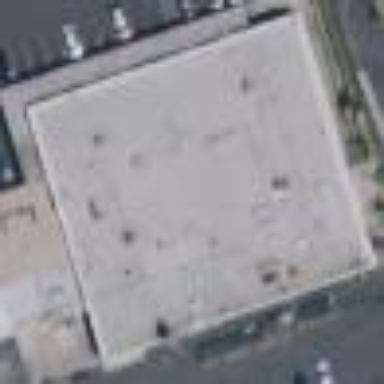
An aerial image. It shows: Building that houses supermarket.